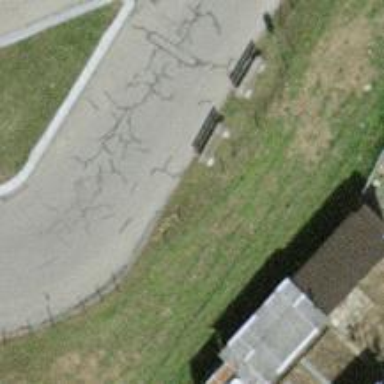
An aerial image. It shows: Bench for seating.